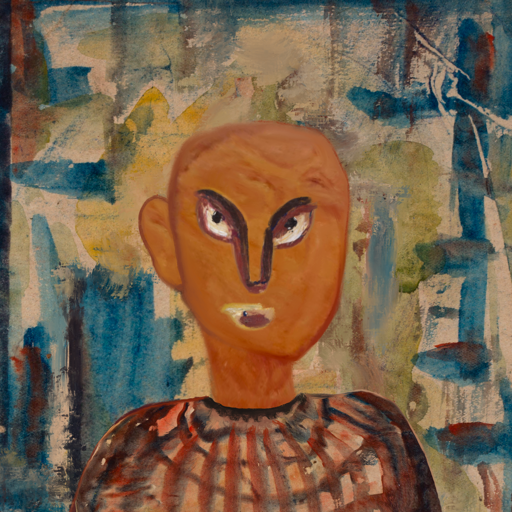
Background: Orphan, Head And Neck Front: Pious_Lady, Face Front: After_Raid, Bust: Orphan, Hair Front: Blank, Head Accessory: Blank, Second Necklace: Blank, Necklace: Blank, Baby: Blank